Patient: sex F, age 77
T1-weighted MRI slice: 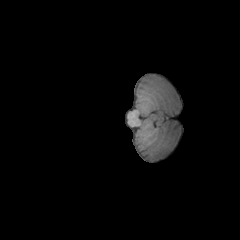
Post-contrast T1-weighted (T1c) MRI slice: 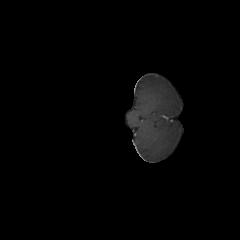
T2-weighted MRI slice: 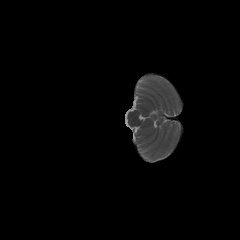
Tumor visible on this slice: no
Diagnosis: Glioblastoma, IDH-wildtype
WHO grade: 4